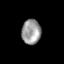
Tissue: lung
Cell type: T cells
Senescence score: 0.2414
Nuclear area (px): 464
Mean DAPI intensity: 155.513